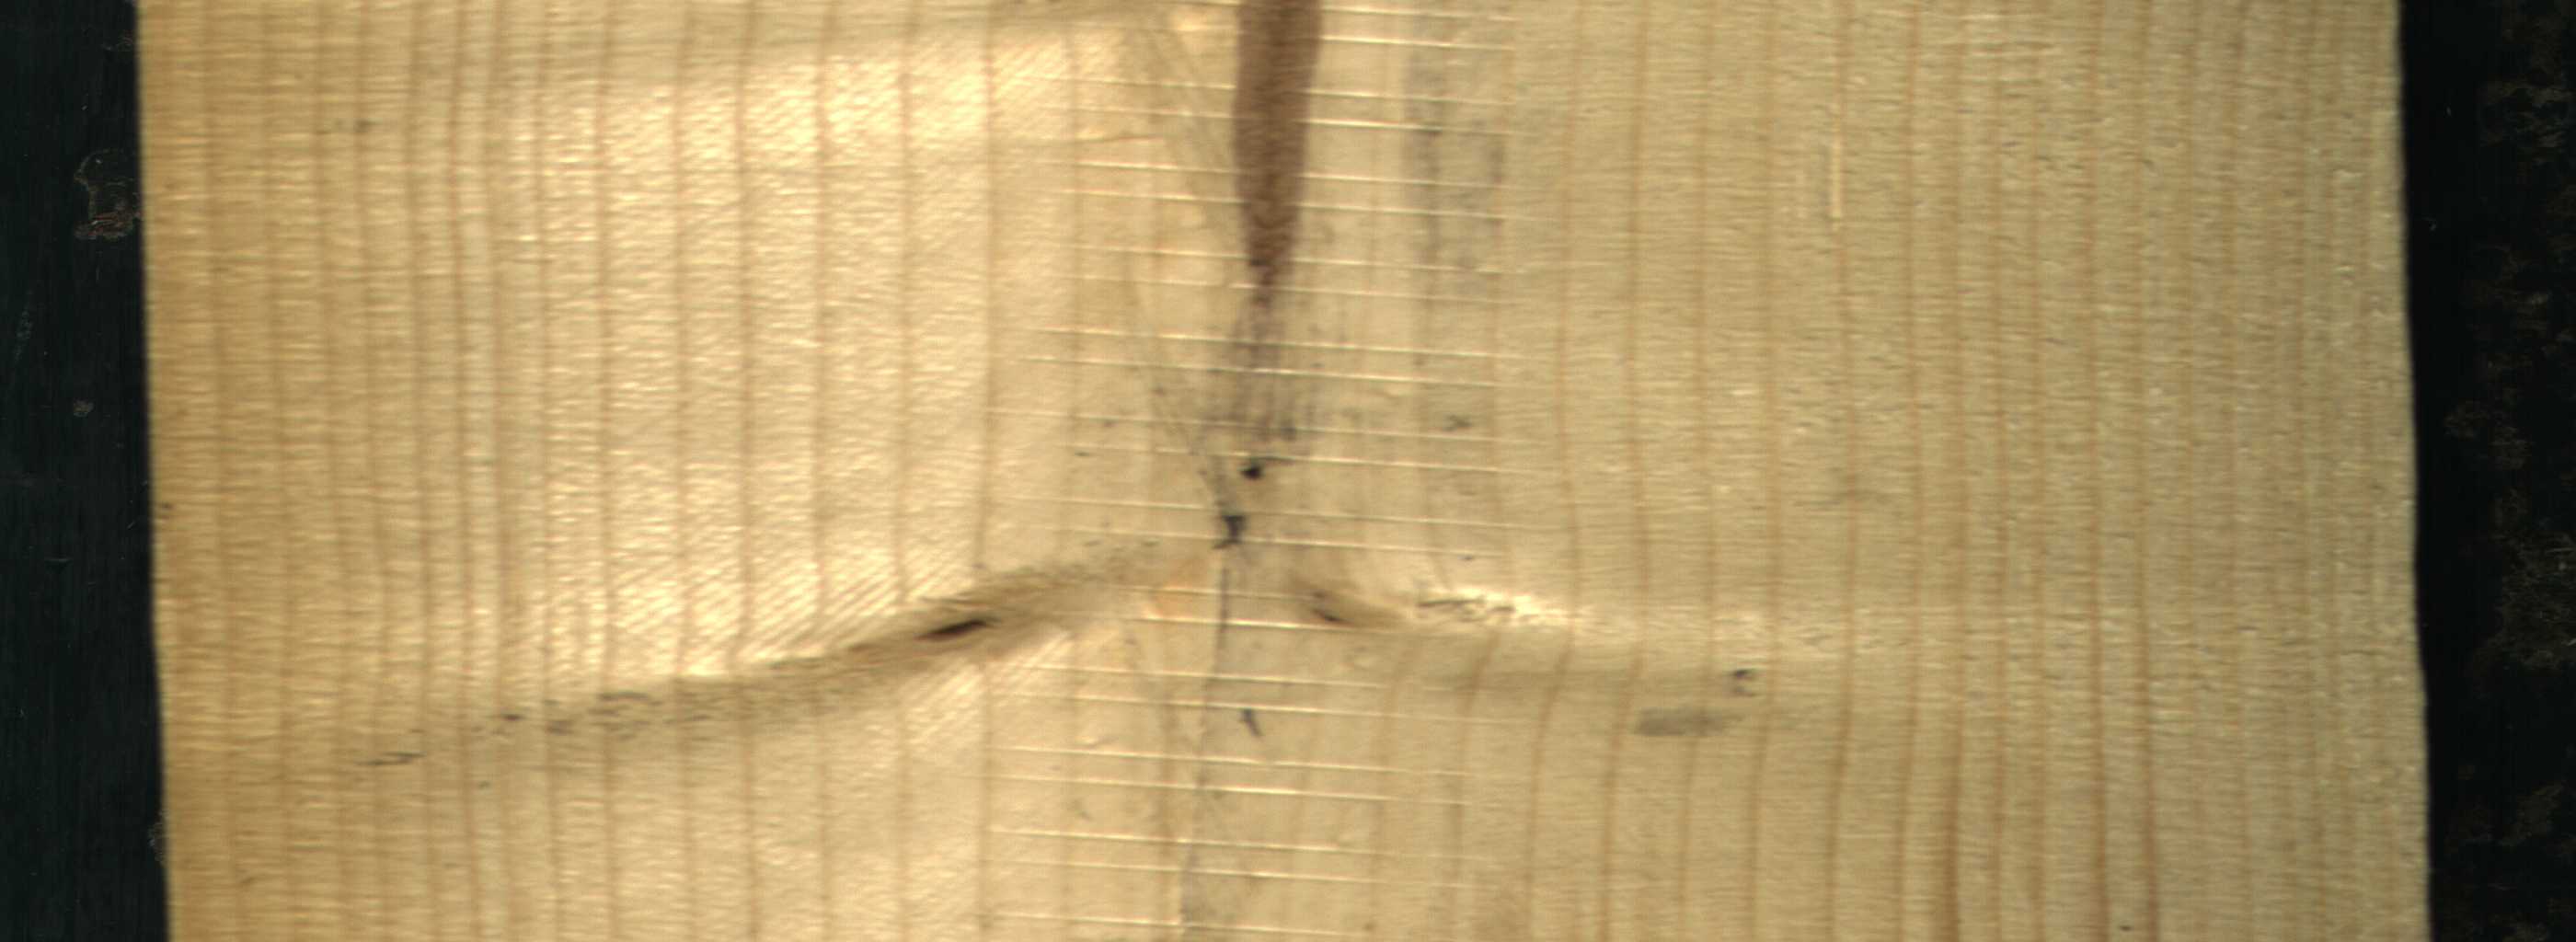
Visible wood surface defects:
Marrow
Live_Knot